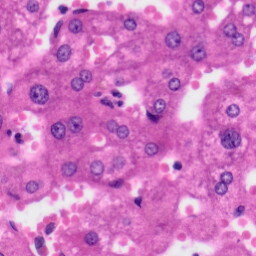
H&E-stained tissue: Liver